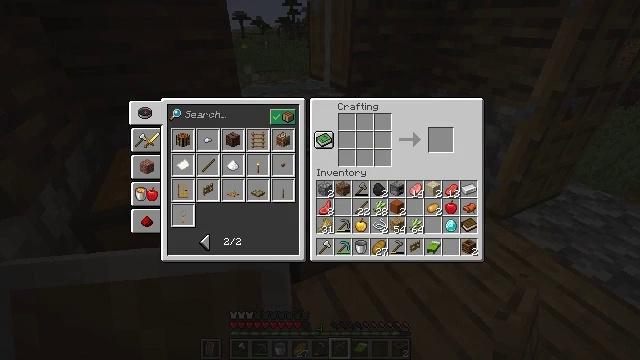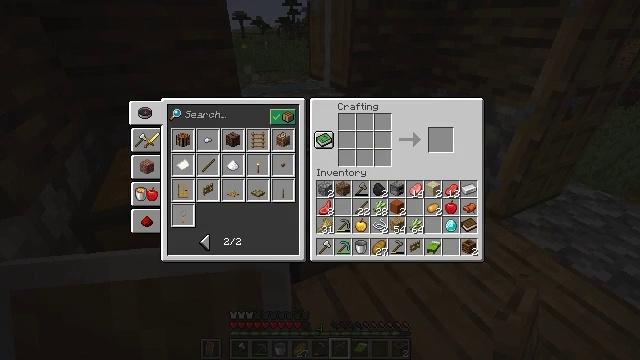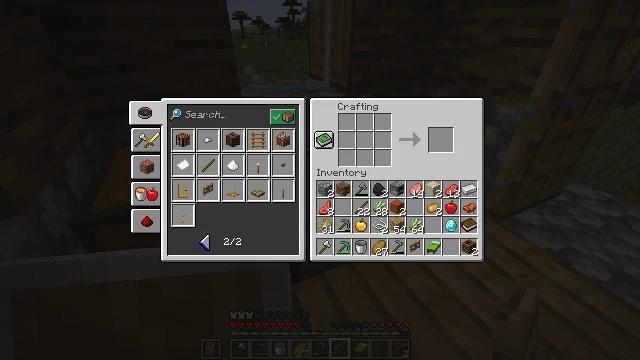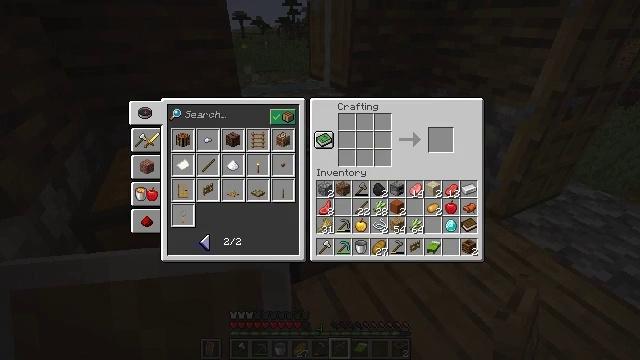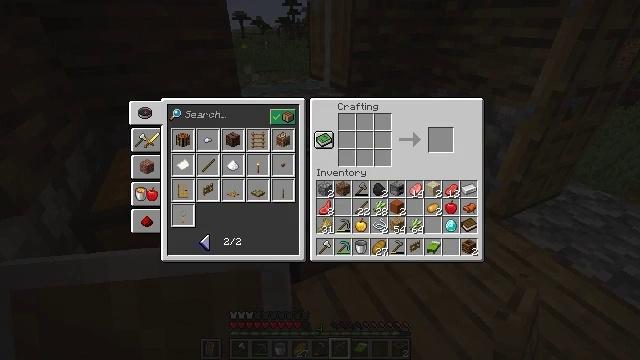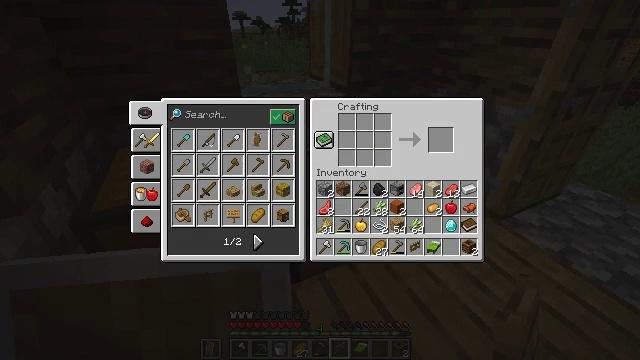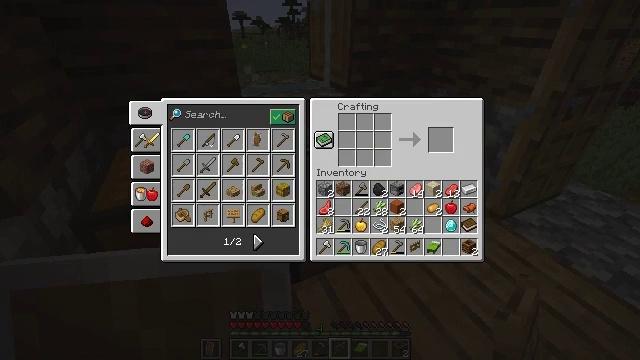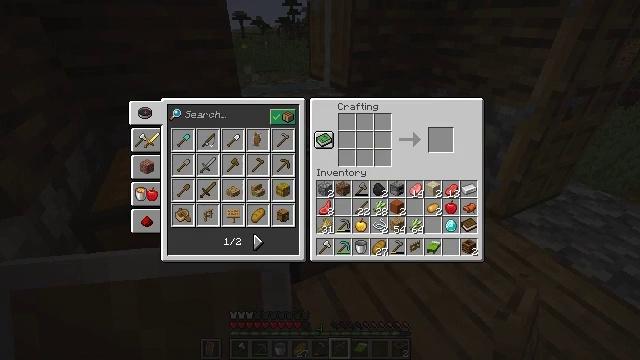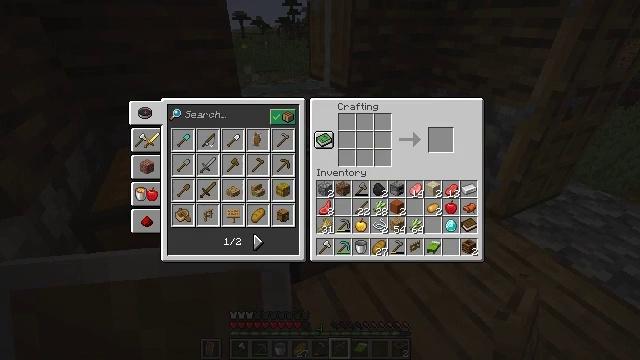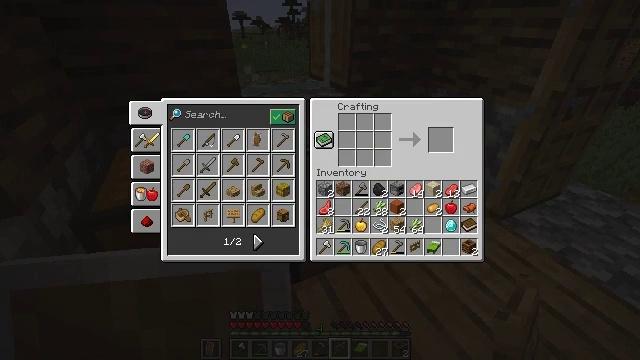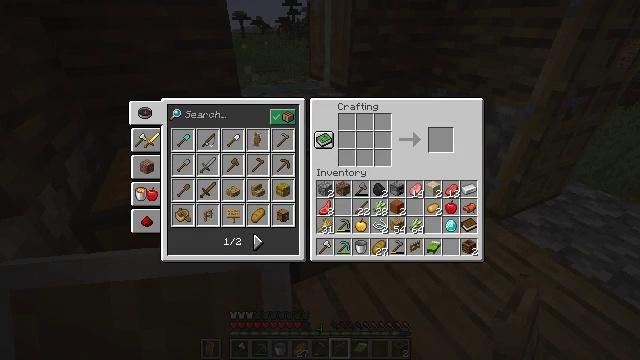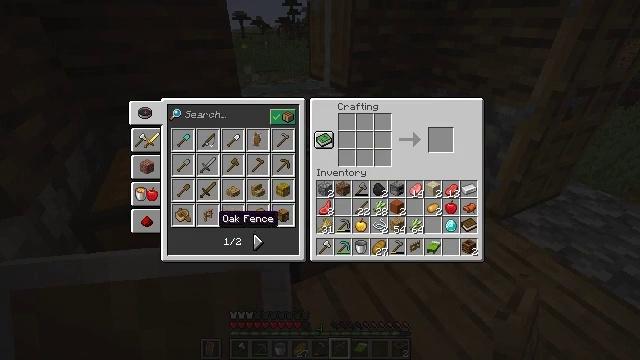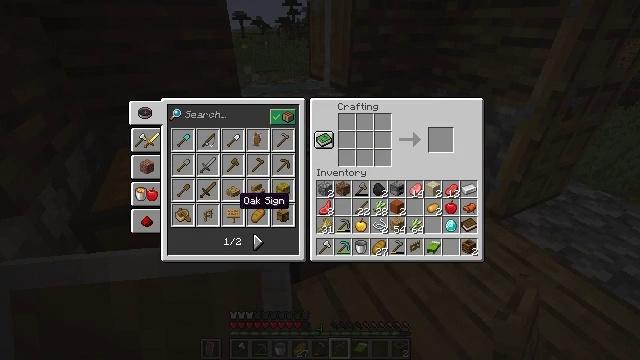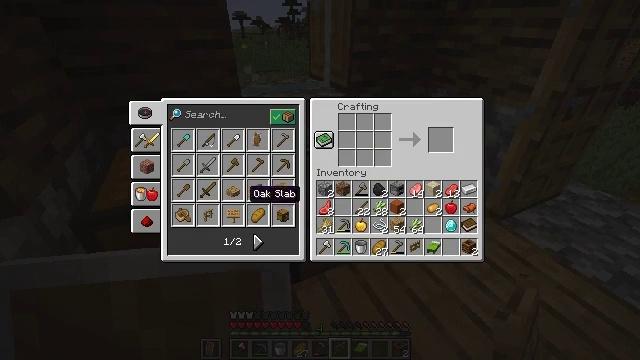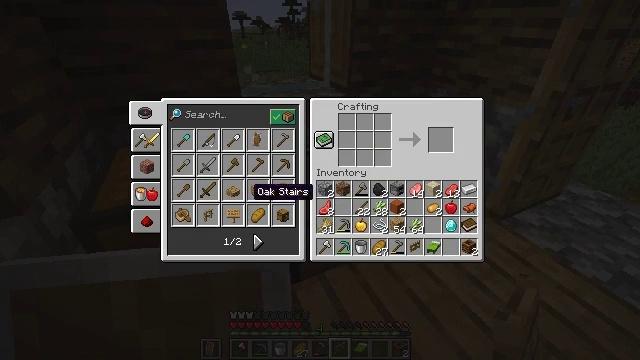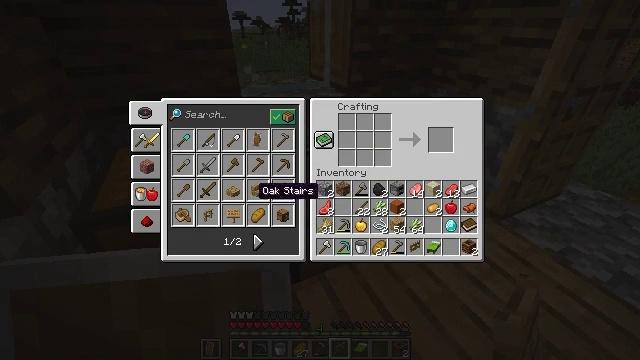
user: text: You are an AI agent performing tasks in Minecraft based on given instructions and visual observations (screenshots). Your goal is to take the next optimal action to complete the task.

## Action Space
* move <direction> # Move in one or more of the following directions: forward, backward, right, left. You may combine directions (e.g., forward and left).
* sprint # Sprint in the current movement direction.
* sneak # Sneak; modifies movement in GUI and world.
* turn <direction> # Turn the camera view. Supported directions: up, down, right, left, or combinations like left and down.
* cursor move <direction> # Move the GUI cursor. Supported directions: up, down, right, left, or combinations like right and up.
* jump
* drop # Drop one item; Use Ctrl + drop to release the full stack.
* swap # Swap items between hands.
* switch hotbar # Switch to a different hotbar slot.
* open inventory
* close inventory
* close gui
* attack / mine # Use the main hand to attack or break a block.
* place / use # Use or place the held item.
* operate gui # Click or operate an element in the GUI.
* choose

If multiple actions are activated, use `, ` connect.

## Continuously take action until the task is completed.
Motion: motion action
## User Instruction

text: Combine oak planks and sticks to craft an oak fence.
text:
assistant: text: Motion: no_op
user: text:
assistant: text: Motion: cursor move left
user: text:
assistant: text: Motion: no_op
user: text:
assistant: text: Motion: no_op
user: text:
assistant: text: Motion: operate gui
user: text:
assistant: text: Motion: operate gui
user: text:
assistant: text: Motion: operate gui
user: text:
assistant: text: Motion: no_op
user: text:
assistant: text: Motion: no_op
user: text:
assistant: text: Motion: no_op
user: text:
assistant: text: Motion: cursor move right and up
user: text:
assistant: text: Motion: cursor move right and up
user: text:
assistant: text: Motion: cursor move right and up
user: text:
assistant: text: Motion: no_op
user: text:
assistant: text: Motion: no_op
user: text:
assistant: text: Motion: cursor move right
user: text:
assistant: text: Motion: cursor move right
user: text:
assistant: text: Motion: sneak
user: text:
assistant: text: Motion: sneak
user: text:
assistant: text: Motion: sneak, cursor move left
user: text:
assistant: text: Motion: sneak, cursor move left
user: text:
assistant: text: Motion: sneak, cursor move left
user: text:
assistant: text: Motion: sneak
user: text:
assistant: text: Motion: sneak
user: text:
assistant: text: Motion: sneak
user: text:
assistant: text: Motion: sneak
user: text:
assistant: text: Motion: sneak, operate gui
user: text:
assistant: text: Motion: sneak, operate gui
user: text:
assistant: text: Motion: sneak, operate gui
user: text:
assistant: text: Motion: sneak, cursor move right